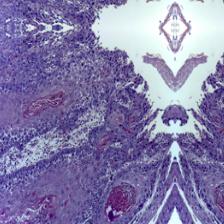
Diagnosis: OSCC